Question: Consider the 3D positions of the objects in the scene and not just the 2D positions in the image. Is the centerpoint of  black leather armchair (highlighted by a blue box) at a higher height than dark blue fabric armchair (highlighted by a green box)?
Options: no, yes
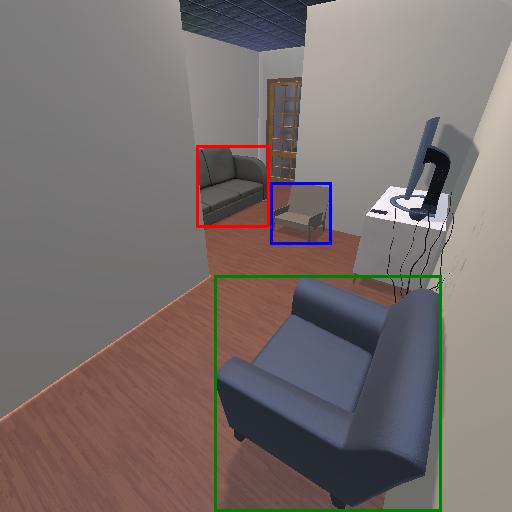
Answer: no